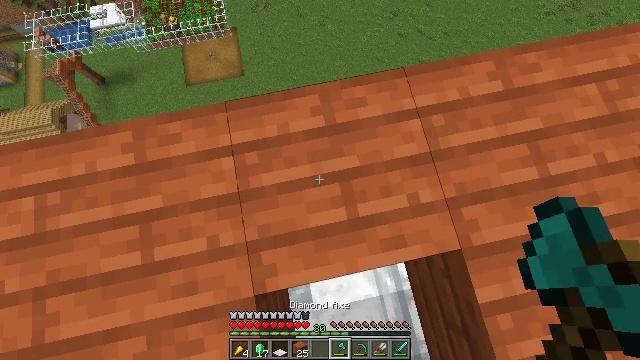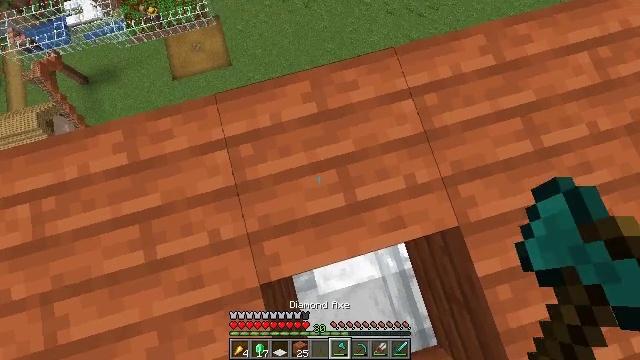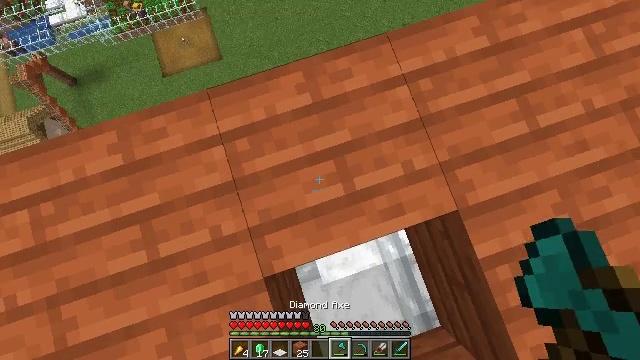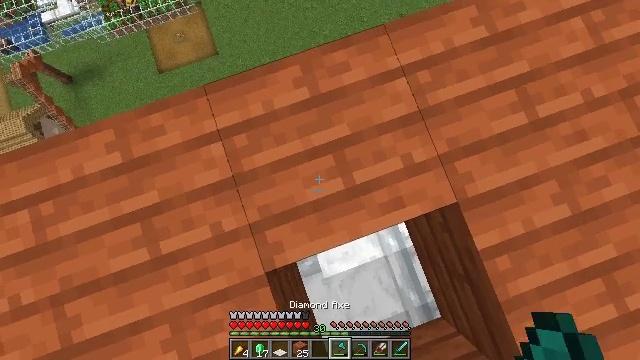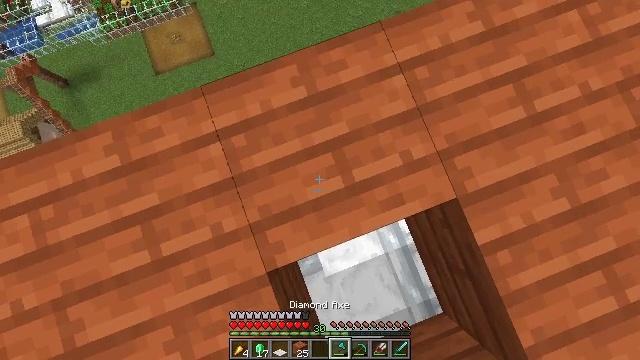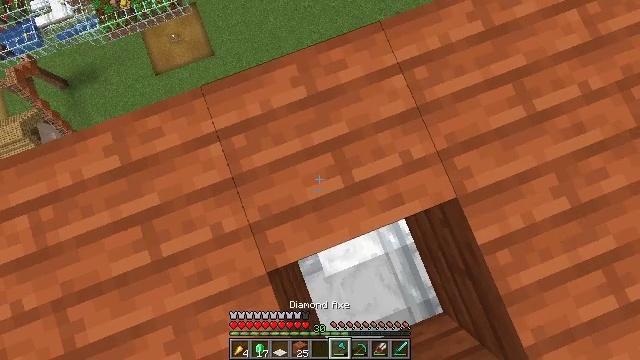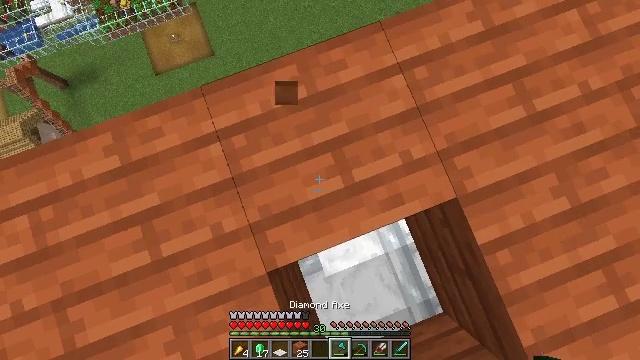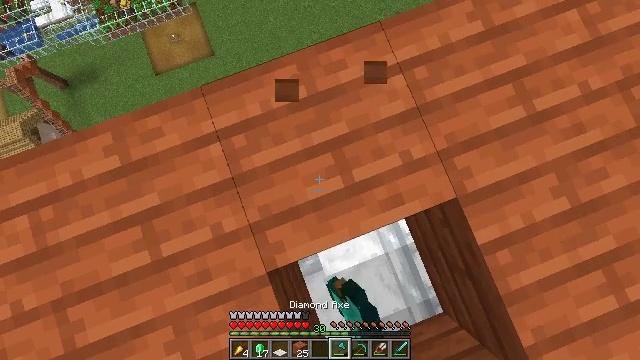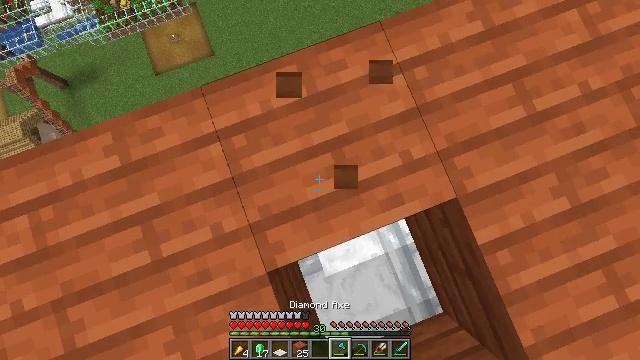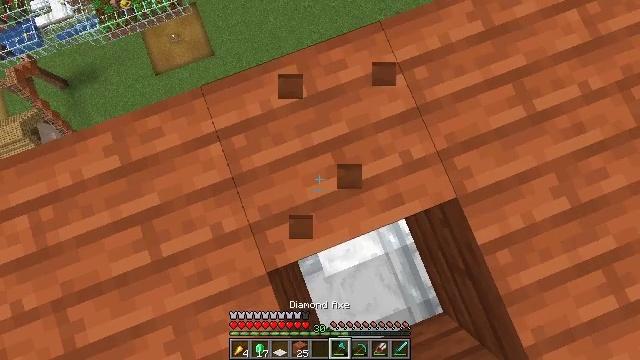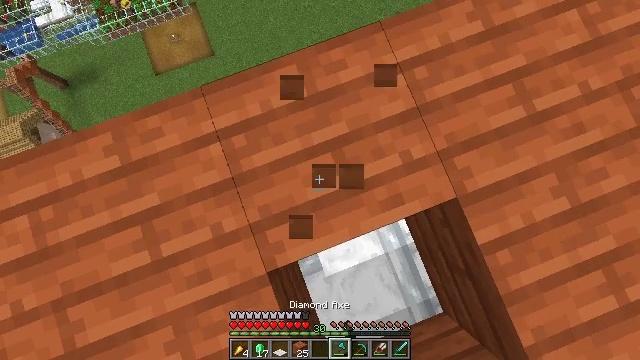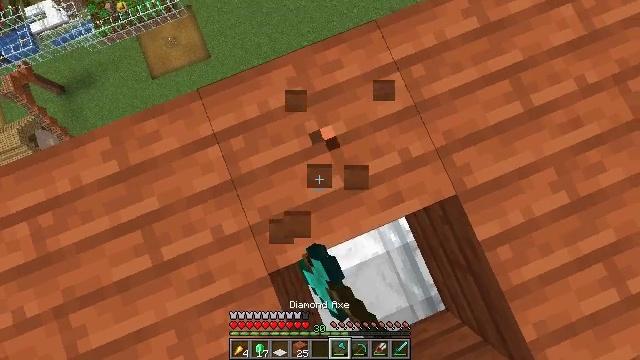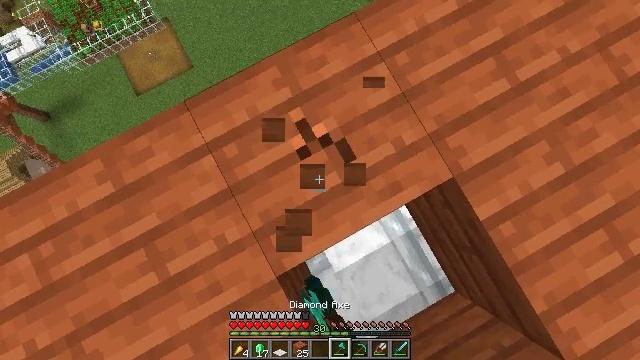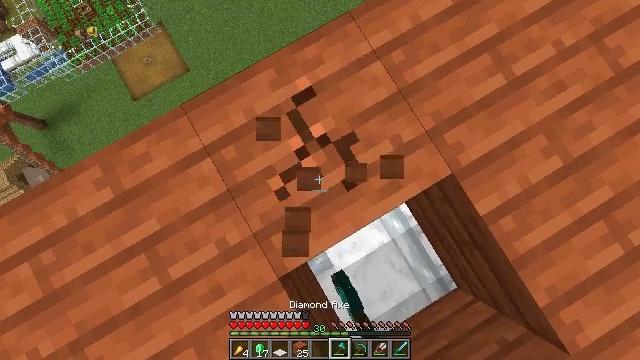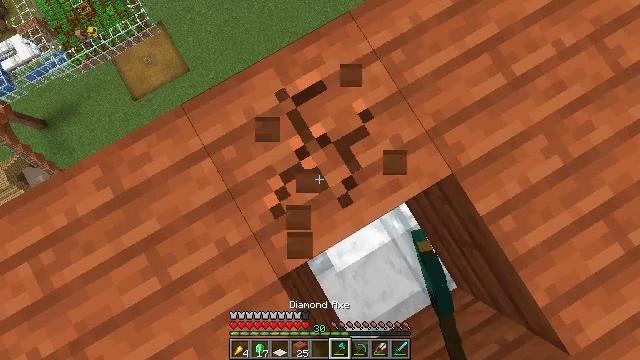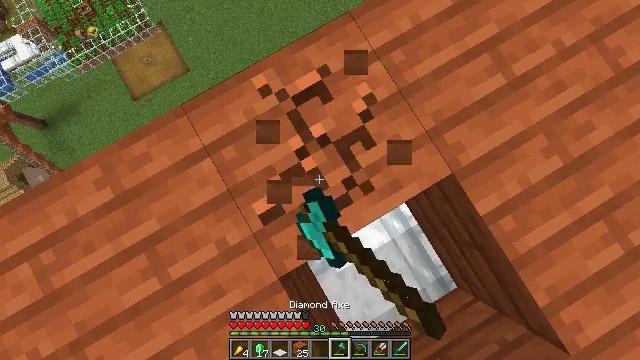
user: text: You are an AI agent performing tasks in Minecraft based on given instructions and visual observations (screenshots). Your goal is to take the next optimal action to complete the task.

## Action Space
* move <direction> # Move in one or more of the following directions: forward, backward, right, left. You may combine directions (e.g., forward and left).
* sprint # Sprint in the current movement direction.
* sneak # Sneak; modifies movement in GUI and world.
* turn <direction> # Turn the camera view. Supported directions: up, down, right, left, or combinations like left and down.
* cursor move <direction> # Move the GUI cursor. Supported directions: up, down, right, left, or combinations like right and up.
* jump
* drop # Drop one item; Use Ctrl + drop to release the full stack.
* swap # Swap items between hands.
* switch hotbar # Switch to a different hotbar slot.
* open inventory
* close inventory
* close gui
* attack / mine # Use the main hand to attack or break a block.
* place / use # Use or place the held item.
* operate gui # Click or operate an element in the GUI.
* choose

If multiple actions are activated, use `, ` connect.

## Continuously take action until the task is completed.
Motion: motion action
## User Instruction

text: Remove acacia planks from a building.
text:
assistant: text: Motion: sneak, turn right and down
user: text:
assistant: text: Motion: sneak, turn right and down
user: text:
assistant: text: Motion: sneak, turn right and down
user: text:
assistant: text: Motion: sneak, turn right
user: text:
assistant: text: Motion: sneak
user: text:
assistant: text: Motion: sneak, attack / mine
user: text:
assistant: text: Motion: sneak, attack / mine
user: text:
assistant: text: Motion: sneak, attack / mine
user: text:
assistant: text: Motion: sneak, attack / mine
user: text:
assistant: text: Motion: sneak, attack / mine
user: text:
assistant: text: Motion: sneak, turn right, attack / mine
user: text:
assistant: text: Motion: sneak, turn right, attack / mine
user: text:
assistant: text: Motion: sneak, turn right, attack / mine
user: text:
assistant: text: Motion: sneak, attack / mine
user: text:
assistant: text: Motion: sneak, attack / mine
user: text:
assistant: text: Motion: sneak, attack / mine
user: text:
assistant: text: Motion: sneak, attack / mine
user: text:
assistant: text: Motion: sneak, attack / mine
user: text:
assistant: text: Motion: sneak, attack / mine
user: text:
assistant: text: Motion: sneak, attack / mine
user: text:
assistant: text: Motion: sneak, attack / mine
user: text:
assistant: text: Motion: sneak, attack / mine
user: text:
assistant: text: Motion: sneak, attack / mine